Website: bh-photo
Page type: payment
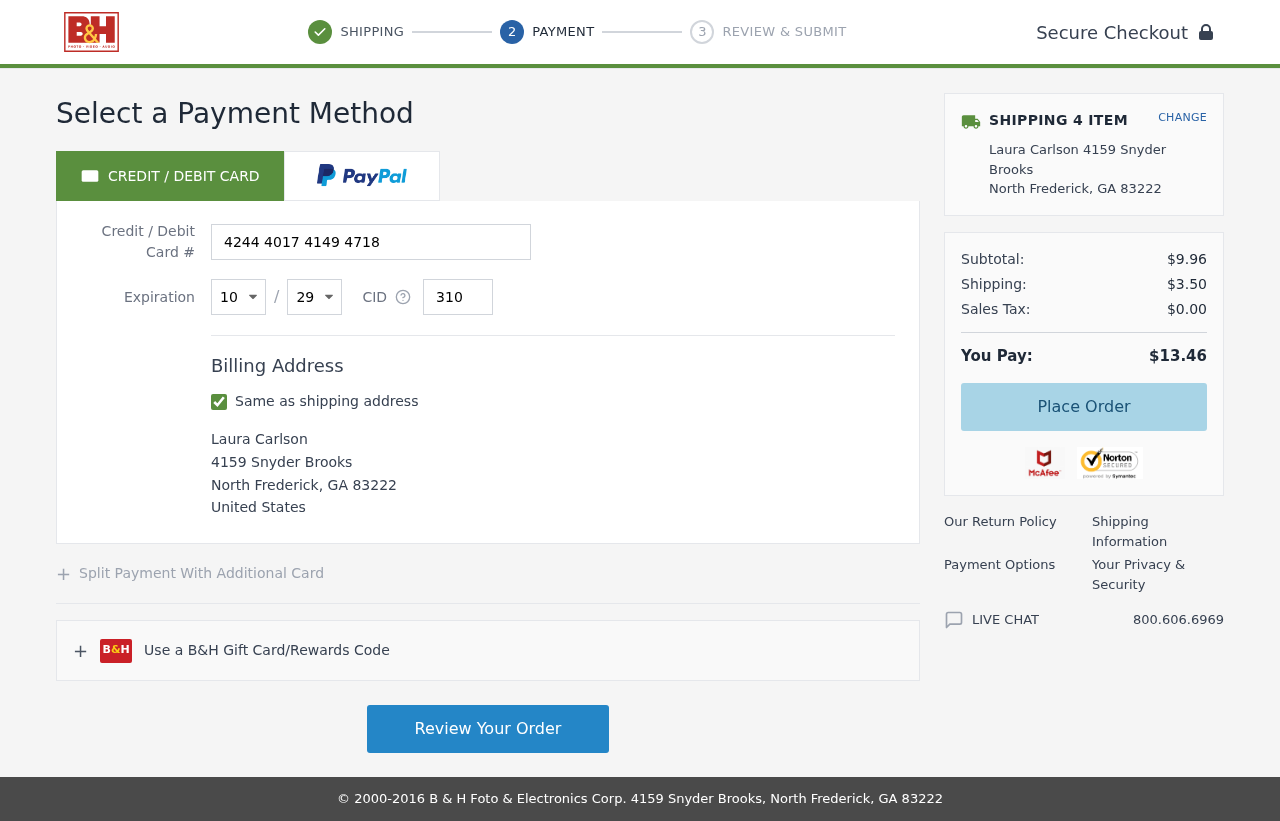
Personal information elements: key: PII_CARD_CVV
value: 310
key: PII_CARD_EXPIRY_MONTH
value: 10
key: PII_CARD_EXPIRY_YEAR
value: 29
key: PII_CARD_NUMBER
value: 4244 4017 4149 4718
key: PII_CITY
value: North Frederick
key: PII_COUNTRY
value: United States
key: PII_FULLNAME
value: Laura Carlson
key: PII_POSTCODE
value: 83222
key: PII_STATE_ABBR
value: GA
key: PII_STREET
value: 4159 Snyder Brooks
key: PII_FULLNAME2
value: Laura Carlson
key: PII_STREET2
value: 4159 Snyder Brooks
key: PII_CITY2
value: North Frederick
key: PII_STATE_ABBR2
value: GA
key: PII_POSTCODE2
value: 83222
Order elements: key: ORDER_NUM_ITEMS
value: SHIPPING 4 ITEM
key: ORDER_SUBTOTAL
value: $9.96
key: ORDER_SHIPPING_COST
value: $3.50
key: ORDER_TAX
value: $0.00
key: ORDER_TOTAL
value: $13.46